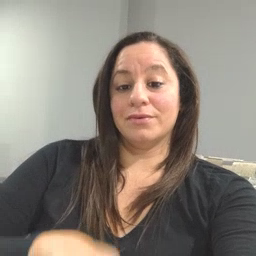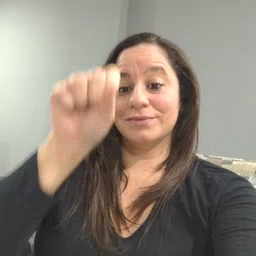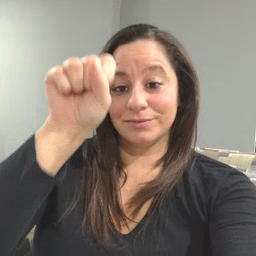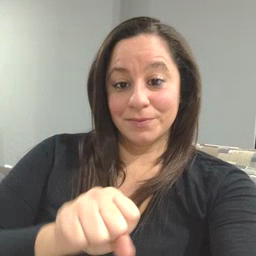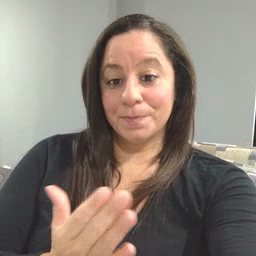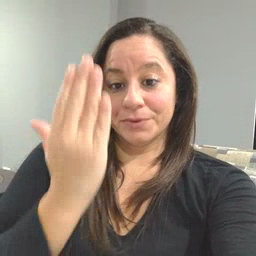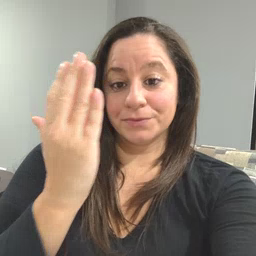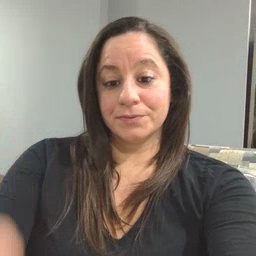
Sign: mitten